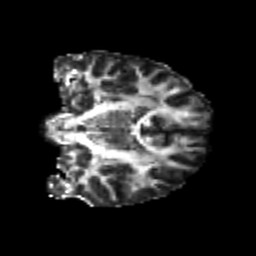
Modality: FA
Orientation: coronal
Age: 22
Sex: female
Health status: healthy
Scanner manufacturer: philips
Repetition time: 7.389 s
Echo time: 0.08599 s